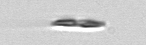
Label: pennate